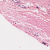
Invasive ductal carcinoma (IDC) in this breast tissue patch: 0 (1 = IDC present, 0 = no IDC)